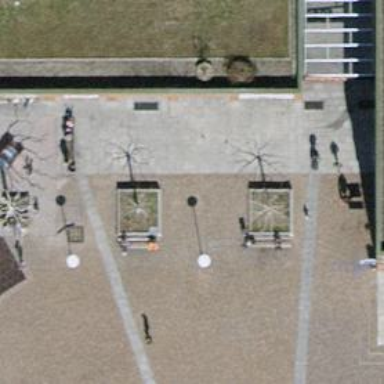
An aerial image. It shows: Brown bench in the vicinity.